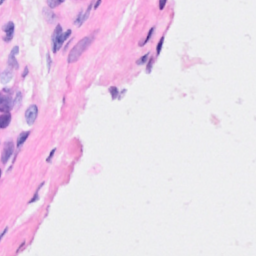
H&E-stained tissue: Breast